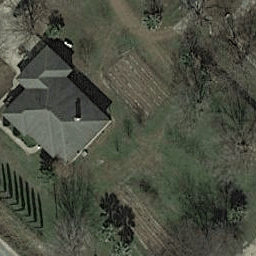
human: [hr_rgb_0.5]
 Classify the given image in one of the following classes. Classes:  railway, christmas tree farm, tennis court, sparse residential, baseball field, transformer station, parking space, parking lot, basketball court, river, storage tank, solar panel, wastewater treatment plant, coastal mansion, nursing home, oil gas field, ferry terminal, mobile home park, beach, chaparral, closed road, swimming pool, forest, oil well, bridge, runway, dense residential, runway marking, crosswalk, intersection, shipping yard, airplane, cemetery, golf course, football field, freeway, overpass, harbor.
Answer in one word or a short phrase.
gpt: sparse residential